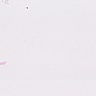
Metastatic tissue present: no